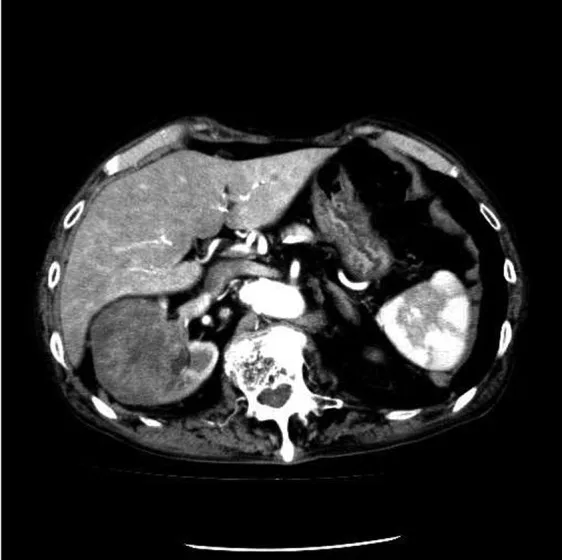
Enhanced CT scan of case 2 demonstrated a right renal tumor. The tumor was diagnosed as RCC by the radiologist who is the attending doctor and belongs to the Japan Radiological Society. RCC, renal cell carcinoma.
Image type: radiology (ct)